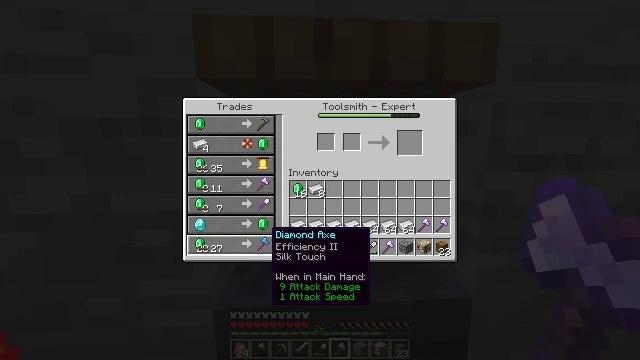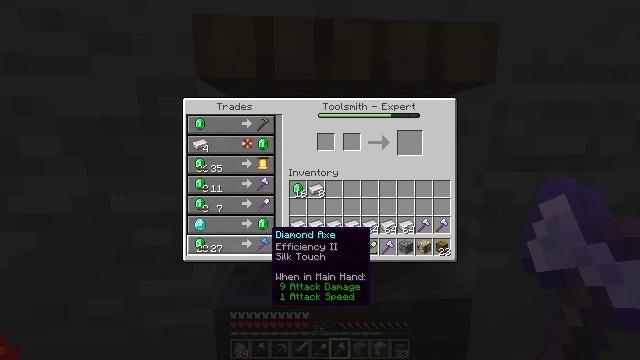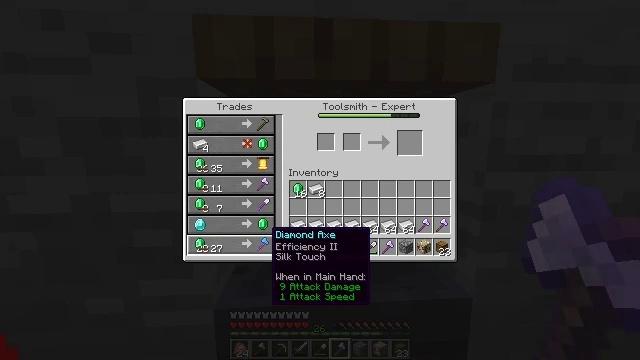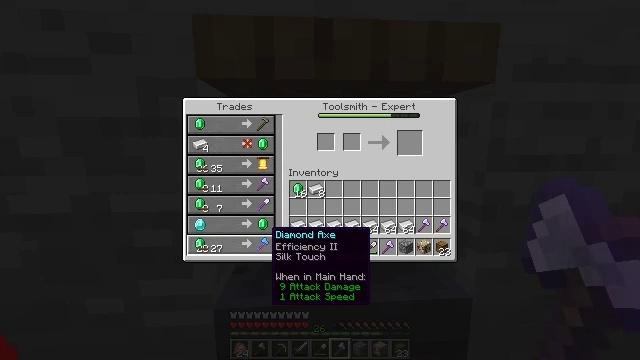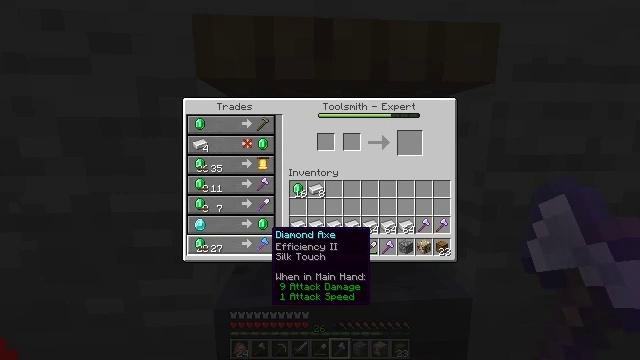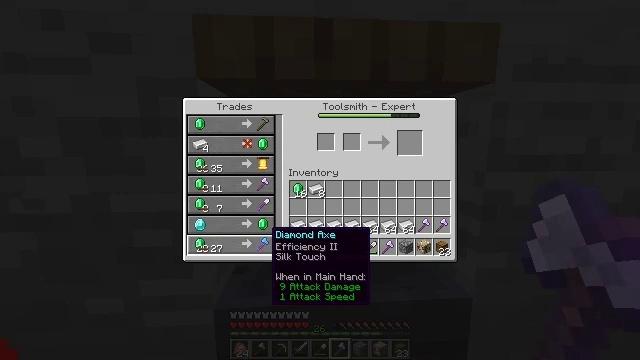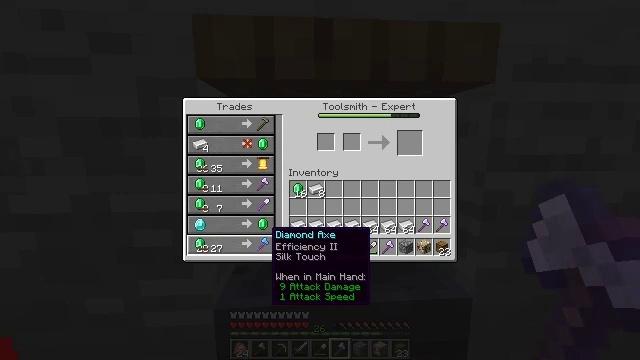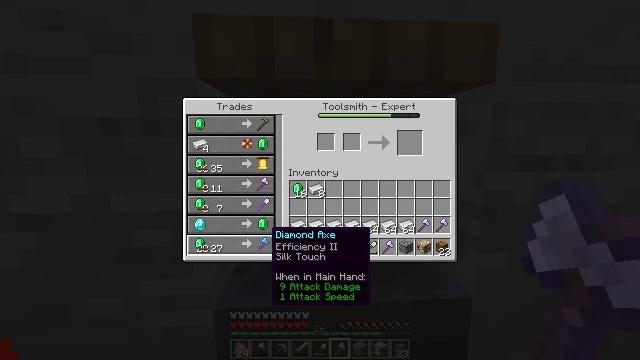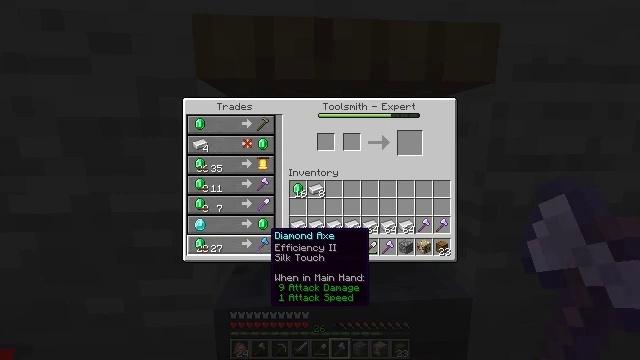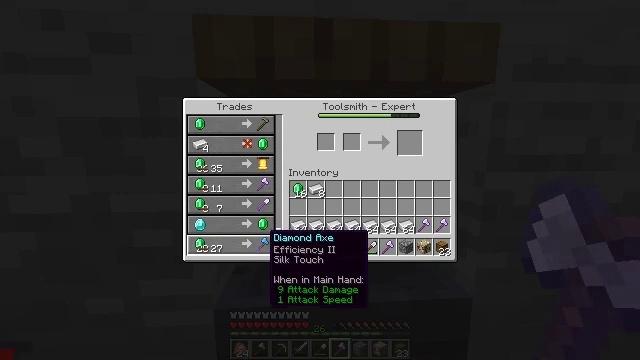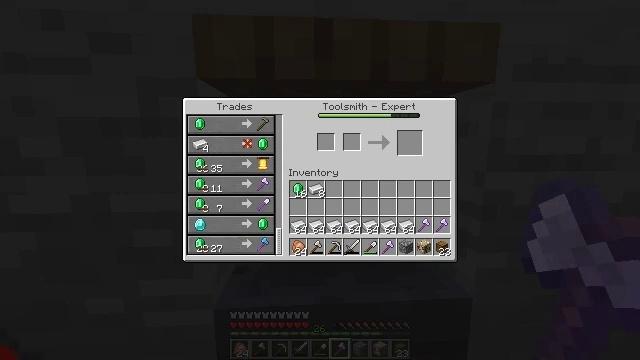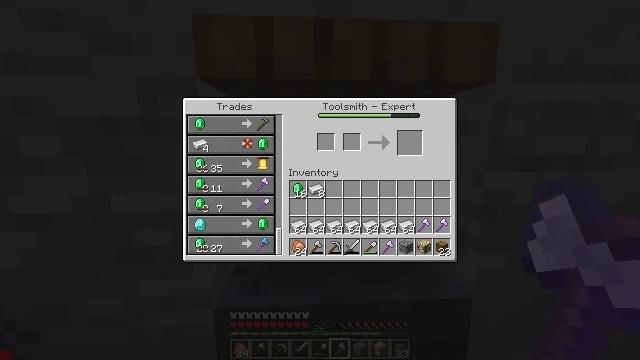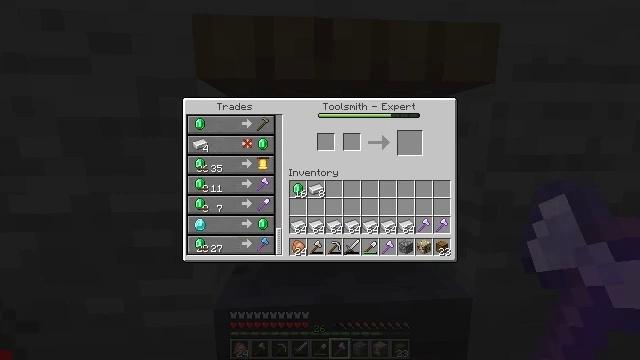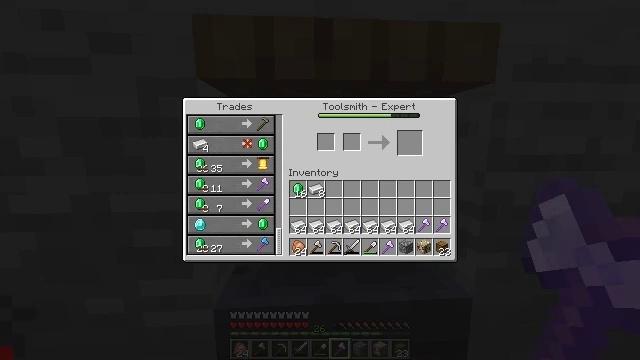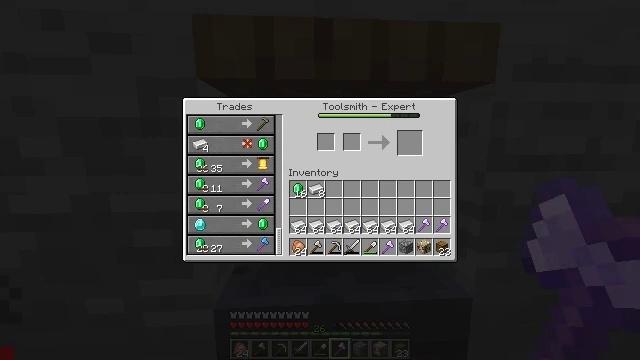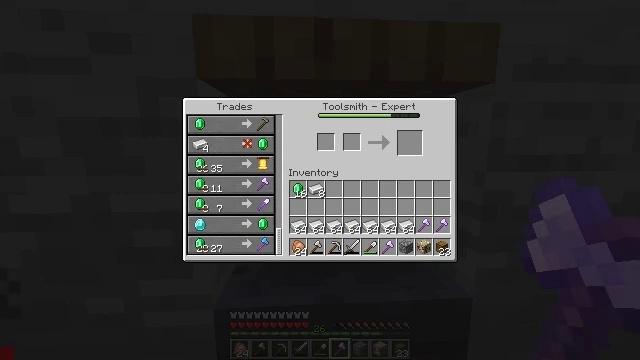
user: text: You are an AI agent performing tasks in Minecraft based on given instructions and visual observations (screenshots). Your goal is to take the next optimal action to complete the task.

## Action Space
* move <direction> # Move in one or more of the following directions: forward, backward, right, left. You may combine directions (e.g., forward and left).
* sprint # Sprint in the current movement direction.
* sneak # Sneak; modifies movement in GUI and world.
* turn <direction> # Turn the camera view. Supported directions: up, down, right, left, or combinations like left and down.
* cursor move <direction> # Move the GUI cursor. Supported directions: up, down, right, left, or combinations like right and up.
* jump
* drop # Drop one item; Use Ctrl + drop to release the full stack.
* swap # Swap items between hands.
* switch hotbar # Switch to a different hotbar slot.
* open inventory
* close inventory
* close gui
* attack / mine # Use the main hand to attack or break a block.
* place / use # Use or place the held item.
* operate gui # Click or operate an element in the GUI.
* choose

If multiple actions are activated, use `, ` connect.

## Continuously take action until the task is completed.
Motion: motion action
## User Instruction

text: Craft an iron shovel using sticks and iron.
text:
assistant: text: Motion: no_op
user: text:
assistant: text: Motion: no_op
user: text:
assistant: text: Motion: no_op
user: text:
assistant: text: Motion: no_op
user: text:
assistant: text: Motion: no_op
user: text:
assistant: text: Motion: no_op
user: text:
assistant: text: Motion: no_op
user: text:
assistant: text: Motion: no_op
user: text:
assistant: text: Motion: no_op
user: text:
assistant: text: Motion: turn down
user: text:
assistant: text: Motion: turn down
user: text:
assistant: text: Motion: no_op
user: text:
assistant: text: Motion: no_op
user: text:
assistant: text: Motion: no_op
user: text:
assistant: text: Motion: no_op
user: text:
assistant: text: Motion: no_op
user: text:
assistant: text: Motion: no_op
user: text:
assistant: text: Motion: no_op
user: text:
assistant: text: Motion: no_op
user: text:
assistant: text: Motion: no_op
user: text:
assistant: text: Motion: no_op
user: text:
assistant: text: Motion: no_op
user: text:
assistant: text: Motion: no_op
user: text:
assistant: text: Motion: no_op
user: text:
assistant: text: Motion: no_op
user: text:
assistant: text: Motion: no_op
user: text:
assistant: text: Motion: no_op
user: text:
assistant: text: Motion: no_op
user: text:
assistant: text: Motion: no_op
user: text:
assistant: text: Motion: no_op